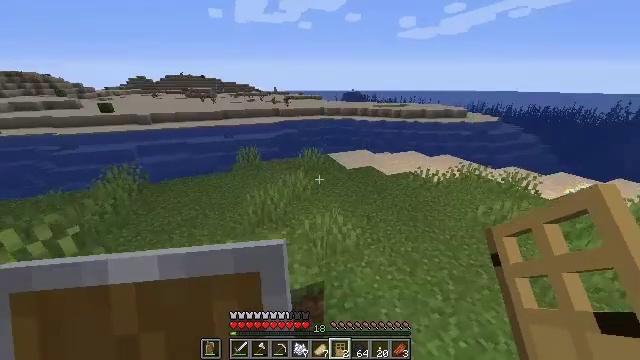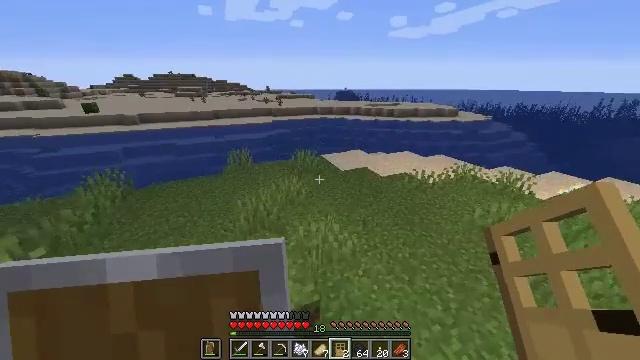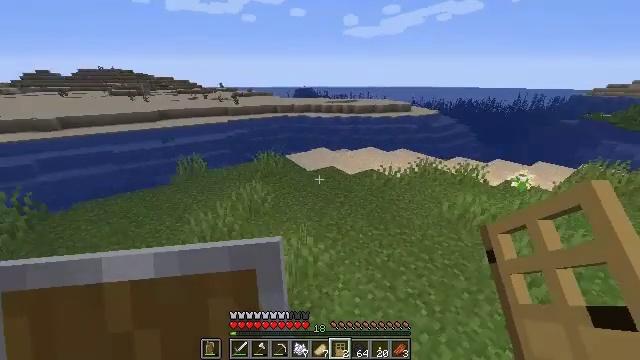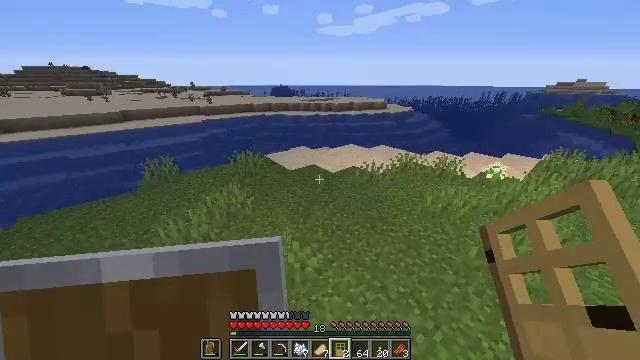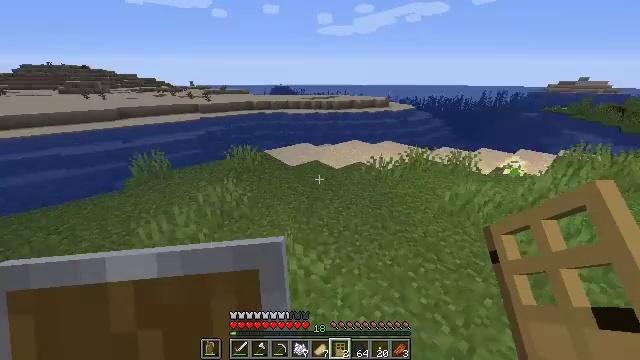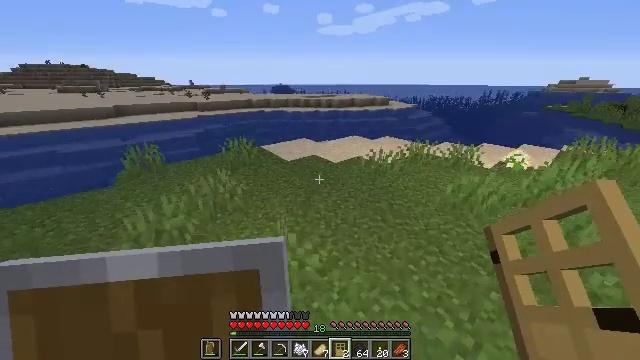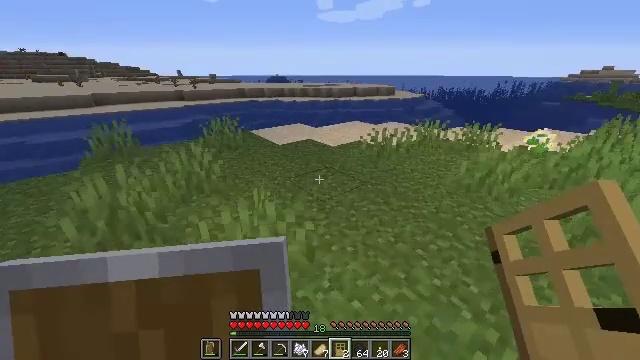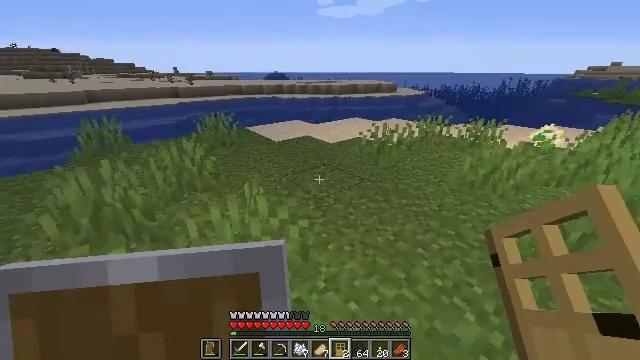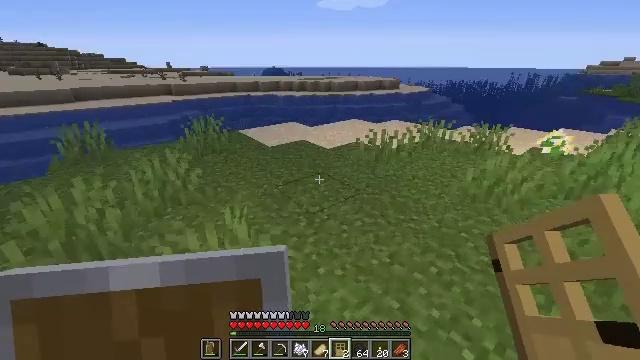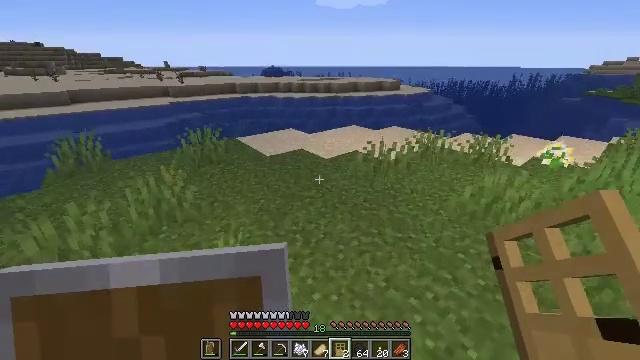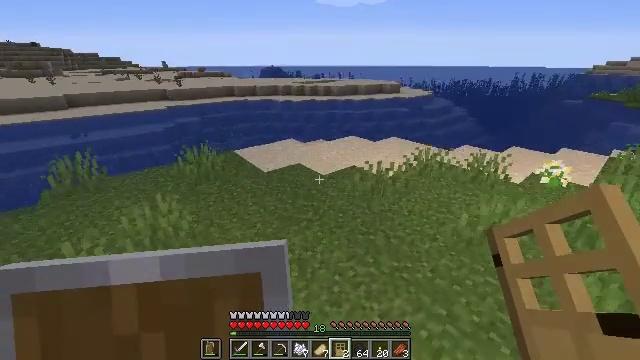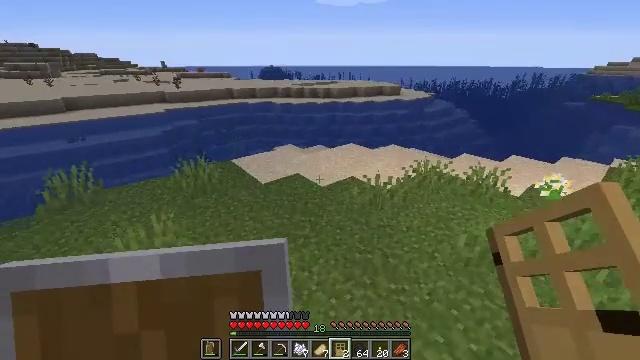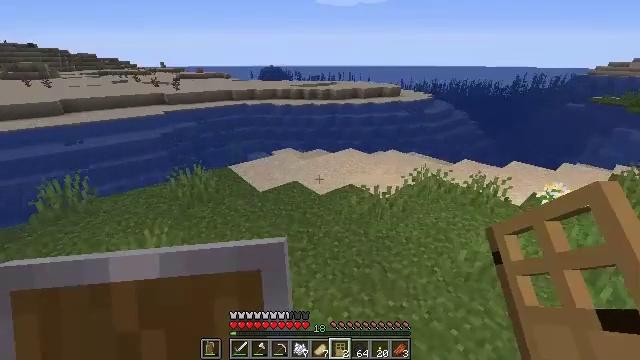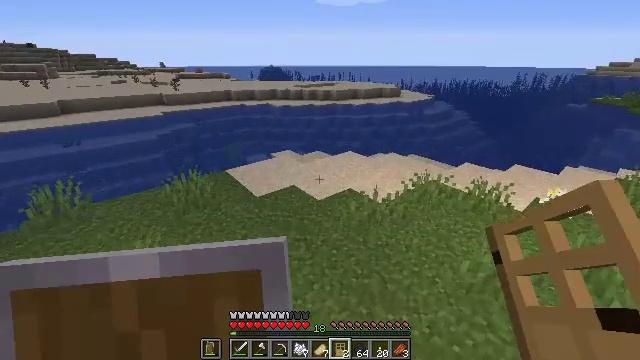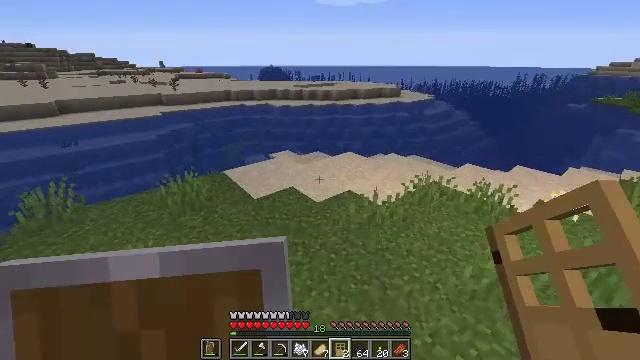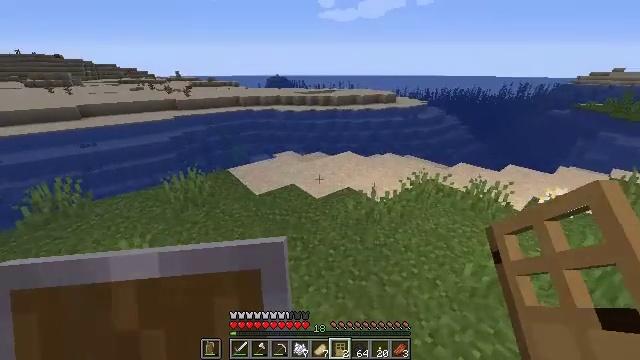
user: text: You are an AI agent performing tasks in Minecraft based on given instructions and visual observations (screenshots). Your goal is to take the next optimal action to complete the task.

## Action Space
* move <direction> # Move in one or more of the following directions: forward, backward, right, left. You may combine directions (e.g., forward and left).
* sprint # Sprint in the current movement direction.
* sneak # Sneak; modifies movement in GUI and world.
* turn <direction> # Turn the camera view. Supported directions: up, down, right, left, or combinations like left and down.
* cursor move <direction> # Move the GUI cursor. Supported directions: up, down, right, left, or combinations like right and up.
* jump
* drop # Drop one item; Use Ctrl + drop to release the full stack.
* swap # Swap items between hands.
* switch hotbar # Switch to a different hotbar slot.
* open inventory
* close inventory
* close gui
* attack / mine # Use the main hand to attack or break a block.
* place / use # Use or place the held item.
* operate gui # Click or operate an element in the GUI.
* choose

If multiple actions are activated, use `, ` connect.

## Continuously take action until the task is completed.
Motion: motion action
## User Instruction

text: Attack the ground to gather sand.
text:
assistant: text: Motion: move forward, turn right
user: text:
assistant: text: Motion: move forward, turn right
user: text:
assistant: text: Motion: move forward, turn right
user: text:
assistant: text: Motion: move forward
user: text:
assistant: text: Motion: move forward
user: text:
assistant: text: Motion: move forward, jump
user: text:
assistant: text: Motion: move forward, jump
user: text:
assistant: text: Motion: move forward, jump
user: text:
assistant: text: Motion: move forward, jump
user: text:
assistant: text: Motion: move forward, jump
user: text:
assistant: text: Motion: move forward
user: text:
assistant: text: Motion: move forward
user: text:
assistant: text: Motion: move forward
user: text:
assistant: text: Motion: move forward, sprint
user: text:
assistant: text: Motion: move forward, sprint
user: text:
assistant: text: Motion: move forward, sprint, turn left
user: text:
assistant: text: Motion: move forward, sprint, turn left
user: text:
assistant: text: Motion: move forward, sprint
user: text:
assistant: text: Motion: move forward
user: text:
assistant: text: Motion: move forward
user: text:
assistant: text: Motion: move forward
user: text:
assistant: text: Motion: move forward
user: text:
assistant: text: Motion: move forward
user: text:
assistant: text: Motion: move forward
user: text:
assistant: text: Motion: move forward
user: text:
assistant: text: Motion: move forward
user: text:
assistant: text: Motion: move forward
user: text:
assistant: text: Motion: move forward
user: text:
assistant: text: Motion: move forward, turn down
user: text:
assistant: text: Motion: move forward, turn down